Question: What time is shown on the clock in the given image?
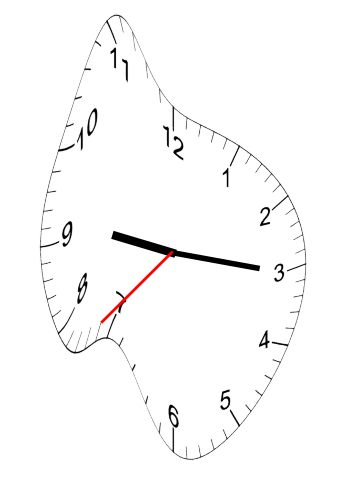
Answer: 09:15:37